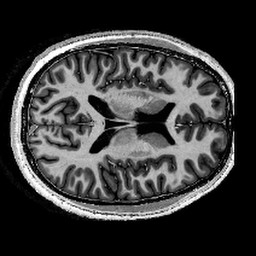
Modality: T1w
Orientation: axial
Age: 25
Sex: male
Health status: healthy
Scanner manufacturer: siemens
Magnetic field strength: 9.4 T
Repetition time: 6 s
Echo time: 0.003 s